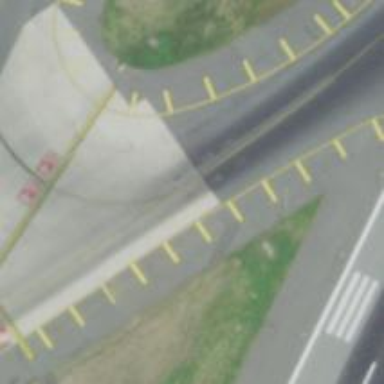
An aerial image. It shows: Image of taxiway at airport.